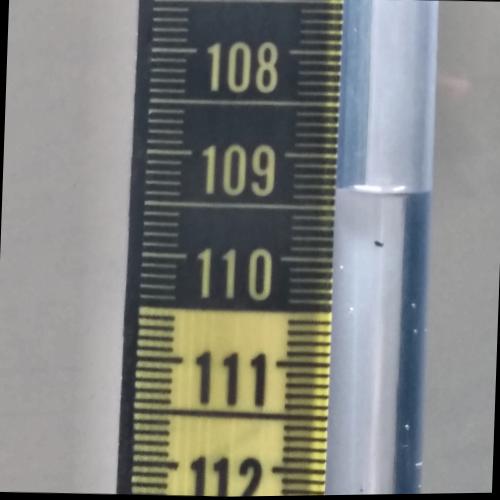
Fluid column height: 109.3 cm